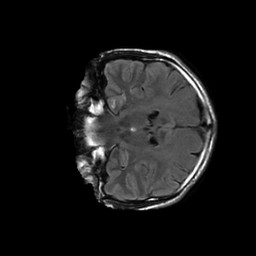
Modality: FLAIR
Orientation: coronal
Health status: ill
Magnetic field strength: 3 T